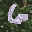
Label: 6